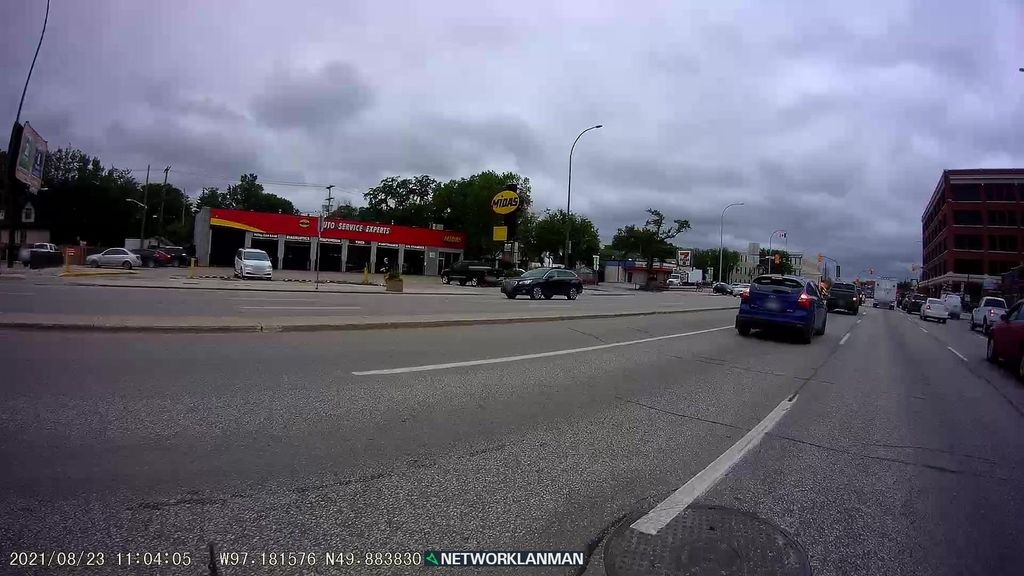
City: winnipeg